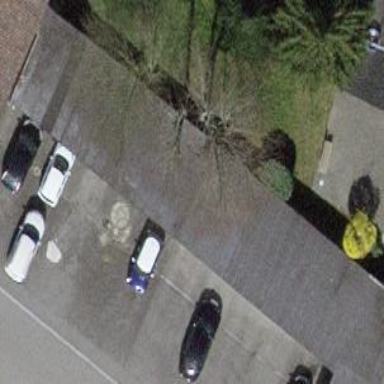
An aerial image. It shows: Group of garages.